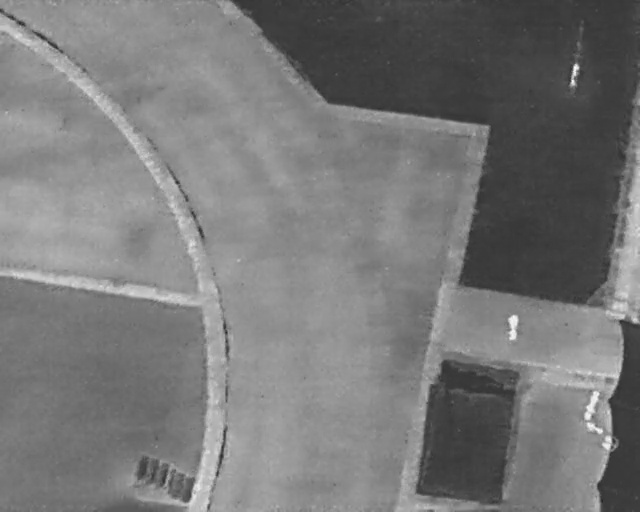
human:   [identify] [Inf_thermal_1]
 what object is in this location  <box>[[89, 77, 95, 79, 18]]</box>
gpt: <ref>1 large person at the bottom right</ref>